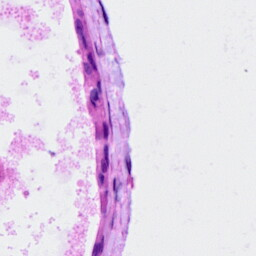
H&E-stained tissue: Ovarian